Question: My data has a remaining_lease column where it is in x years and y months
I would like to change it into [12(x)+y] months

I have tried the code below but an error keeps occuring
'''
import pandas as pd
def lease_string_to_months(time):
split_string = time.split(' ')
months = 12*int(split_string[0]) + int(split_string[2])
return months
df1 = 'resale-flat-prices-based-on-registration-date-from-jan-2017-onwards.csv' # write the filepath here as a string
house_lease = pd.read_csv(df1)
new_header = house_lease.iloc[0]
house_lease = house_lease[1:]
house_lease.columns = new_header
house_lease['remaining_lease'].map(lease_string_to_months)
'''
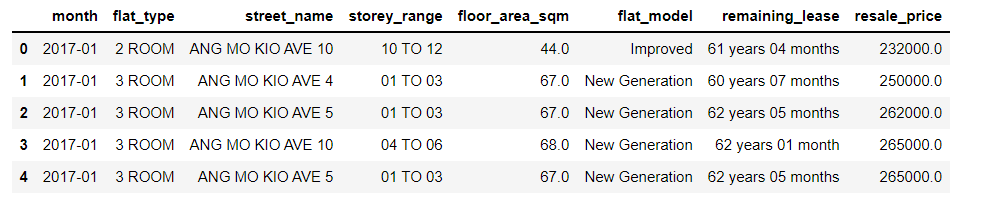
Answer: First - read about <URL> as well as inspect what you have in 'house_lease'. In other words, I doubt that you need most of your transformations.
Since I don't have your cvs file, I made toy example here, split 'remaining_lease' (string) column, converted [0]th & 2th columns to number, pushed 12*Y+M to a new 'months' column in dataframe.
'''
import pandas as pd
d = {'remaining_lease': ['55 years 12 months', '12 years 01 months']}
df = pd.DataFrame(d)
rdf = df['remaining_lease'] .str.split(r" ", expand=True) .iloc[:, [0,2]] .apply(pd.to_numeric)
df['months'] = 12*rdf[0] + rdf[2]
print(df)
> remaining_lease months
0 55 years 12 months 672
1 12 years 01 months 145
'''